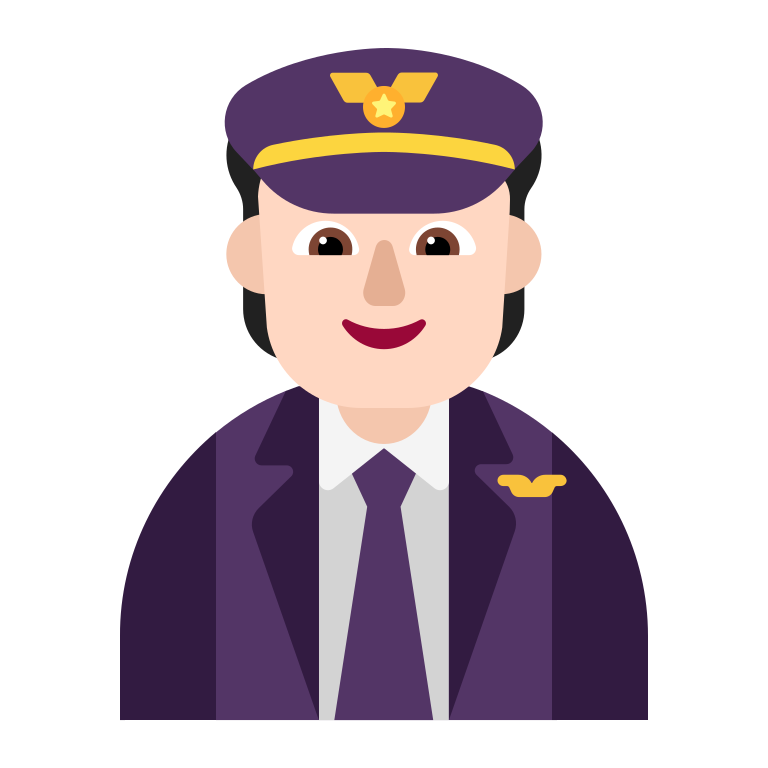
pilot flat light